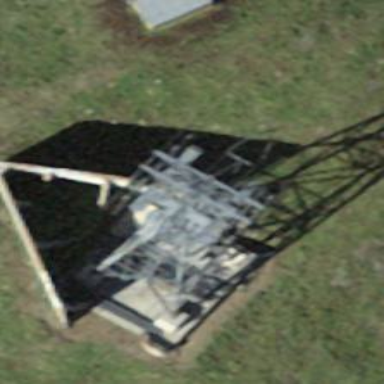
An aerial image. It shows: Pylon used for aerialway.